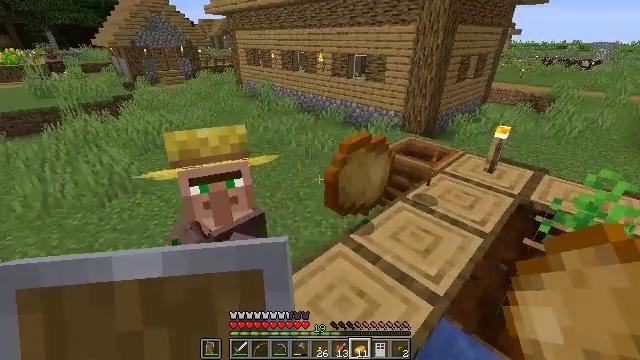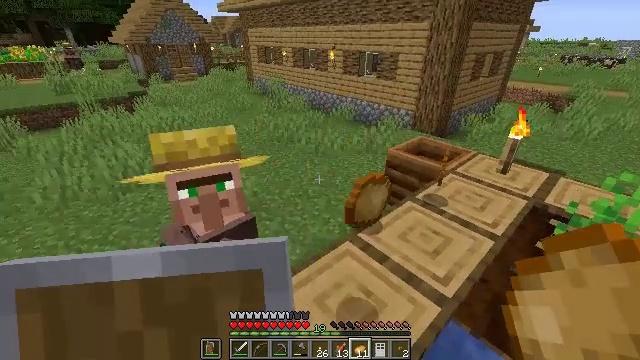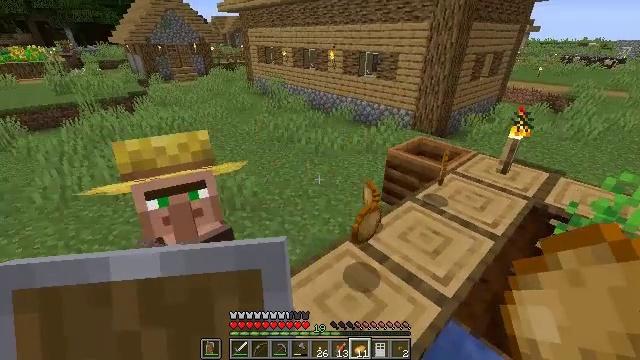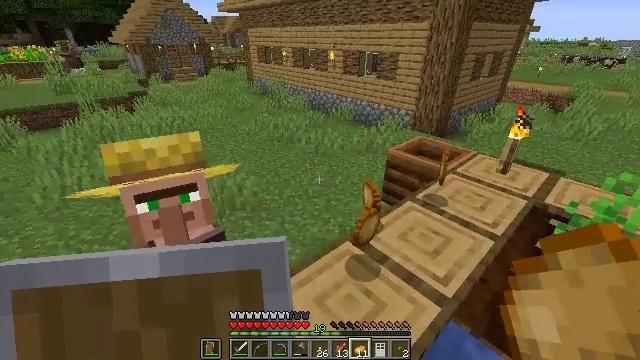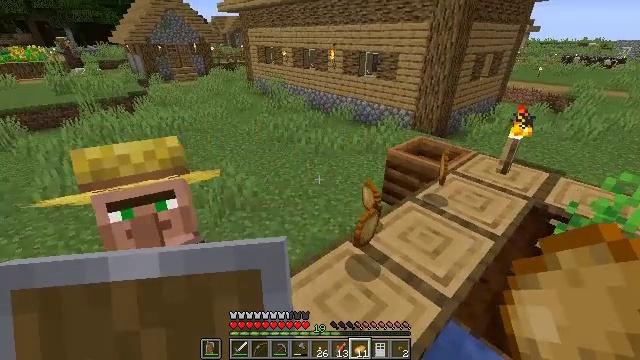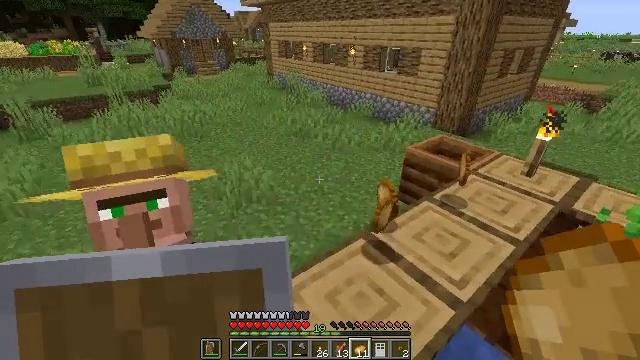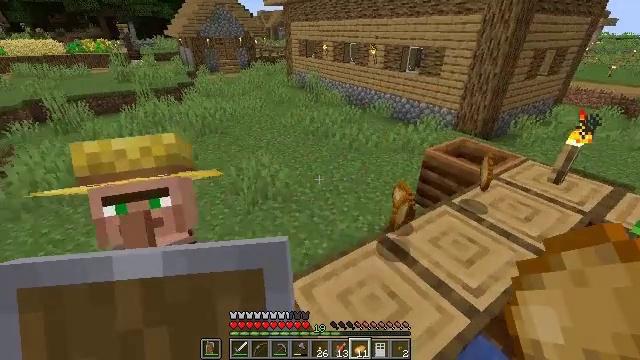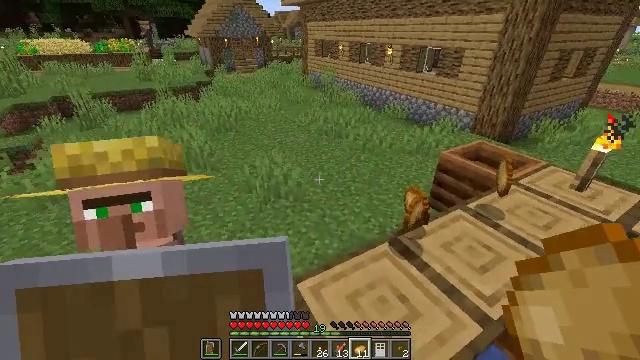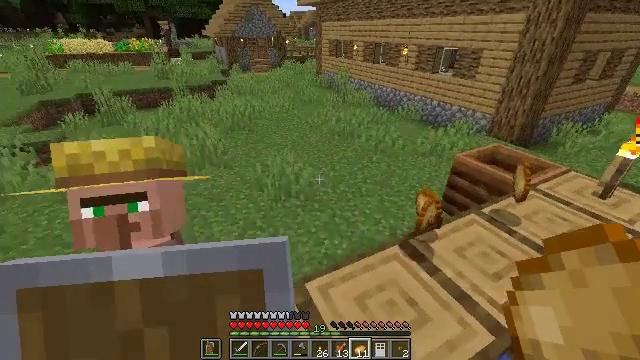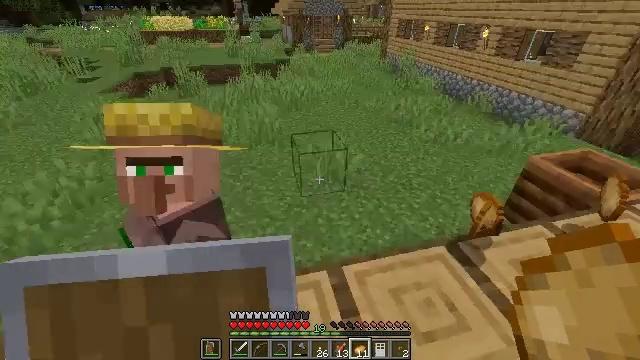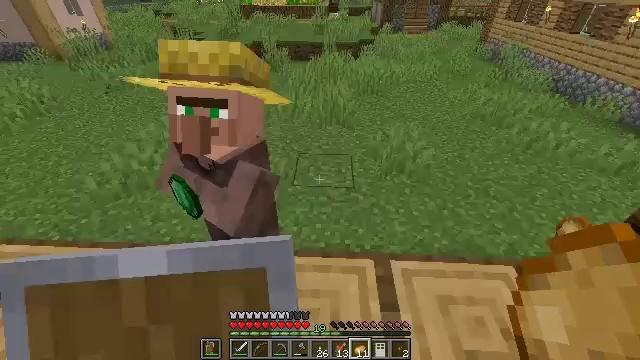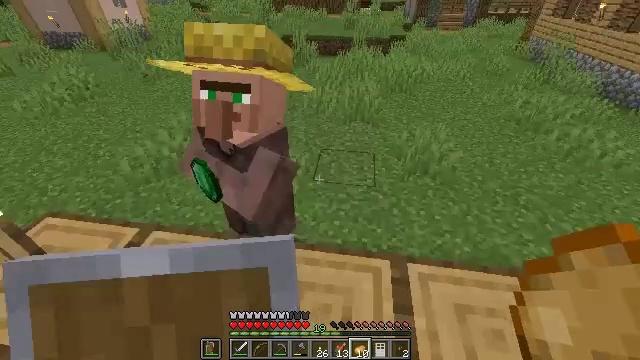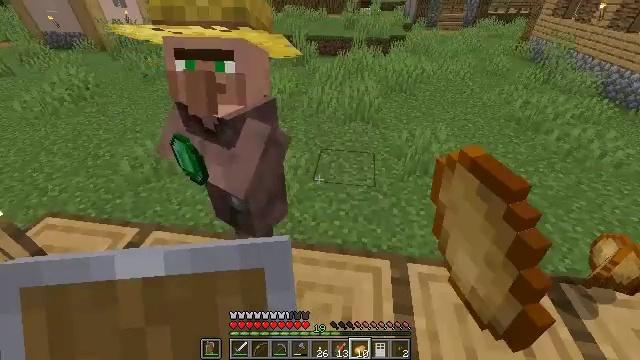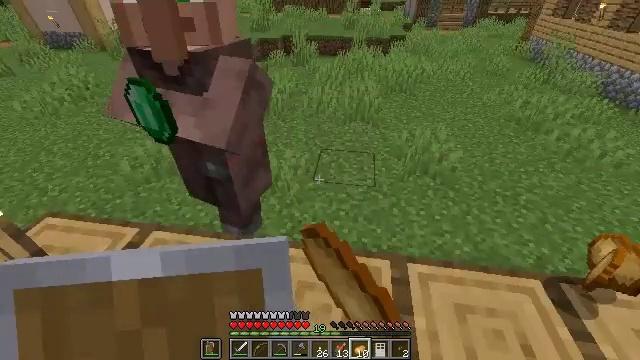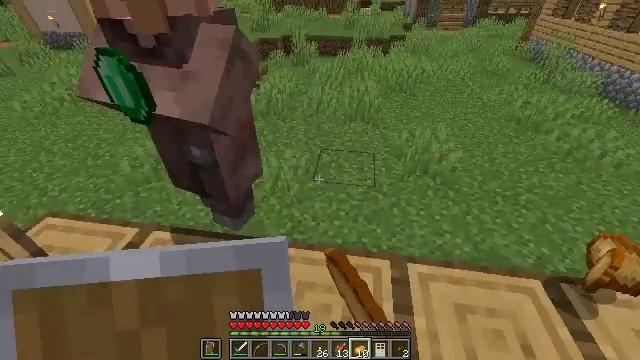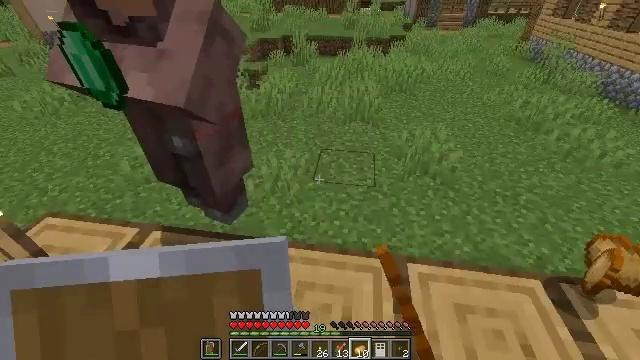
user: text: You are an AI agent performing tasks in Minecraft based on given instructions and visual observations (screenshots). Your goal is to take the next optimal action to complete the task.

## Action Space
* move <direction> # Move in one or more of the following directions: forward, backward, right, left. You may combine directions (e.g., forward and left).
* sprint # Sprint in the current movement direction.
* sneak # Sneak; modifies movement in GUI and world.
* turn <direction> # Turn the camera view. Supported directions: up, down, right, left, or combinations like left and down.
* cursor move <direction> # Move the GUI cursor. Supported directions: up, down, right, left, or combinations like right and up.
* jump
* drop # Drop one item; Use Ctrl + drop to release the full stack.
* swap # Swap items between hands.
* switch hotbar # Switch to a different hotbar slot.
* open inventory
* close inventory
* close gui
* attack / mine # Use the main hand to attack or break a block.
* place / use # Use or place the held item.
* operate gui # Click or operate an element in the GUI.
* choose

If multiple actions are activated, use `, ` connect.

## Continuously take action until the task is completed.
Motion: motion action
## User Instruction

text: Remove a potato from the inventory.
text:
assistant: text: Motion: turn left
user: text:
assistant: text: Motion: no_op
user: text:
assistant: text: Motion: no_op
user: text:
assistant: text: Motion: no_op
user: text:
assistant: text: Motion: turn left
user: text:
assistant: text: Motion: turn left
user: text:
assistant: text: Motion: turn left
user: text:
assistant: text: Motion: turn left
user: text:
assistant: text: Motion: turn left and down
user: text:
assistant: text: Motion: turn left and down
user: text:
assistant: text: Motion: turn left, drop
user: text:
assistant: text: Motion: drop
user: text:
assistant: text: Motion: drop
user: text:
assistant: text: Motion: no_op
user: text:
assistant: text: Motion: no_op
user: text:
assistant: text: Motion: no_op